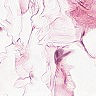
Metastatic tissue present: no